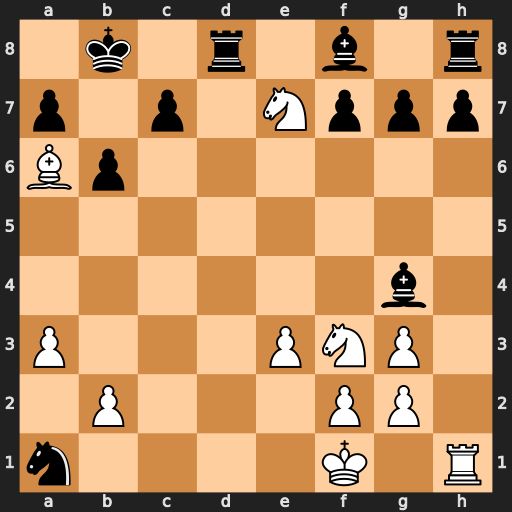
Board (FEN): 1k1r1b1r/p1p1Nppp/Bp6/8/6b1/P3PNP1/1P3PP1/n4K1R
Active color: w
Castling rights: -
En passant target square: -
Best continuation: Nc6+ Ka8 Nxd8